Question: I'm trying to figure out a way to get a background color of a UILabel to draw only where text is present. I'm planning to use 'drawTextInRect', but i need to figure out how to track the text bounds
'''
- (void) drawTextInRect:(CGRect)rect
{
/* do some custom drawings here */
[super drawTextInRect:rect];
}
'''

does anyone have any idea how to get this done? thanks
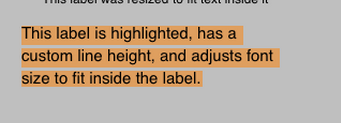
Answer: Use attributed string in your label:
'''
NSAttributedString * text =
[[NSAttributedString alloc]initWithString:@"This is a tring"
attributes:@{NSBackgroundColorAttributeName : [UIColor greenColor]}];
_label.attributedText = text;
'''
If you want it to be transparent, set alpha value of the color < 1. You should also set opaque to NO.
'''
NSAttributedString * text =
[[NSAttributedString alloc]initWithString:@"This is a tring."
attributes:@{NSBackgroundColorAttributeName : [UIColor colorWithRed:0 green:1 blue:0 alpha:0.2]}];
_label.opaque = NO;
_label.attributedText = text;
'''